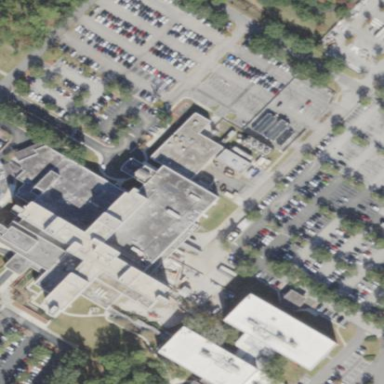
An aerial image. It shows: Hospital providing healthcare services.